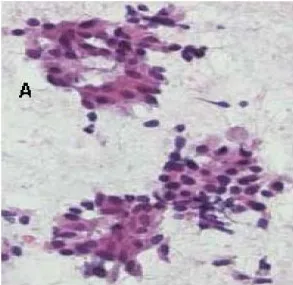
(A) The tumor was composed of round or ovoid cells arranged in insular pattern with a rosette formation (hematoxylin and eosin).
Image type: pathology (h&e)